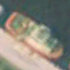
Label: civil